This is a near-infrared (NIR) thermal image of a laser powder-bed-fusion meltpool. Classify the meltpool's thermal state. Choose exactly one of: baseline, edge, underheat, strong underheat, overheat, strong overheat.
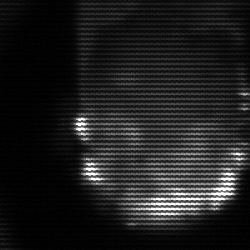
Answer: baseline